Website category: jobs
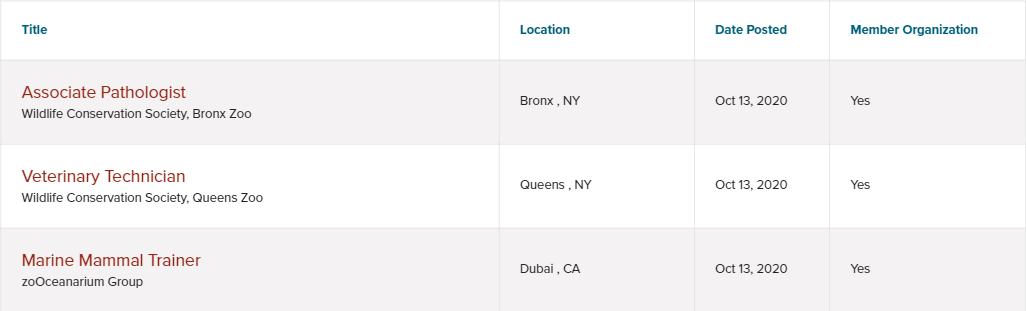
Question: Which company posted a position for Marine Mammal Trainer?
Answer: zoOceanarium Group

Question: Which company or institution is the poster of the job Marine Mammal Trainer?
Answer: zoOceanarium Group

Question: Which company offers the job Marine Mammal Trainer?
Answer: zoOceanarium Group

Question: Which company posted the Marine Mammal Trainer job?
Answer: zoOceanarium Group

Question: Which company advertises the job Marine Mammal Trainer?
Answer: zoOceanarium Group

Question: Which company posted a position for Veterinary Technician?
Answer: Wildlife Conservation Society, Queens Zoo

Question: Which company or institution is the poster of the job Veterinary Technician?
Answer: Wildlife Conservation Society, Queens Zoo

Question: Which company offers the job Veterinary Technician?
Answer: Wildlife Conservation Society, Queens Zoo

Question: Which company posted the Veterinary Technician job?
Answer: Wildlife Conservation Society, Queens Zoo

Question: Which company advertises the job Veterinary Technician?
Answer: Wildlife Conservation Society, Queens Zoo

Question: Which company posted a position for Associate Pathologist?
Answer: Wildlife Conservation Society, Bronx Zoo

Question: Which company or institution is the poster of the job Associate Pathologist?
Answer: Wildlife Conservation Society, Bronx Zoo

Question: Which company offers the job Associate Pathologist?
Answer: Wildlife Conservation Society, Bronx Zoo

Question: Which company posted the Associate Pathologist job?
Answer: Wildlife Conservation Society, Bronx Zoo

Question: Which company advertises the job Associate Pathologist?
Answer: Wildlife Conservation Society, Bronx Zoo

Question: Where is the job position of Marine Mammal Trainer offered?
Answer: Dubai , CA

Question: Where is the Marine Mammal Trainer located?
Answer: Dubai , CA

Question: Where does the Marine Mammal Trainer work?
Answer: Dubai , CA

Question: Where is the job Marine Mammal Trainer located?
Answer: Dubai , CA

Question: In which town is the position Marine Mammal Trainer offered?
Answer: Dubai , CA

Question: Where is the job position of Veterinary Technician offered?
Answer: Queens , NY

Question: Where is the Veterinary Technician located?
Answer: Queens , NY

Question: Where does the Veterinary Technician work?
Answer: Queens , NY

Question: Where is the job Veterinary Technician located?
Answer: Queens , NY

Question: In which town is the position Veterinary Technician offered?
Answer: Queens , NY

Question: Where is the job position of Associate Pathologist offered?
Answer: Bronx , NY

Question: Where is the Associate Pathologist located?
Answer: Bronx , NY

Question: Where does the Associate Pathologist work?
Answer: Bronx , NY

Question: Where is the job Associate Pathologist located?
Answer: Bronx , NY

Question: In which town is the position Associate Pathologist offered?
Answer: Bronx , NY

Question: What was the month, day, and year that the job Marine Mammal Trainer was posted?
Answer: Oct 13, 2020

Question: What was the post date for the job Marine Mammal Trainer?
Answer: Oct 13, 2020

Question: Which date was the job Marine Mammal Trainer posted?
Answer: Oct 13, 2020

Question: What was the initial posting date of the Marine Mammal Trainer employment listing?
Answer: Oct 13, 2020

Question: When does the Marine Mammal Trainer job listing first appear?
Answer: Oct 13, 2020

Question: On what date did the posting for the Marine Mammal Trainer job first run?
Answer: Oct 13, 2020

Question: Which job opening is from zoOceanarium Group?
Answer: Marine Mammal Trainer

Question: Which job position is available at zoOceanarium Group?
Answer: Marine Mammal Trainer

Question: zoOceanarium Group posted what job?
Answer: Marine Mammal Trainer

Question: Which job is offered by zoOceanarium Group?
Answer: Marine Mammal Trainer

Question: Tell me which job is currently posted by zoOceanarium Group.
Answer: Marine Mammal Trainer

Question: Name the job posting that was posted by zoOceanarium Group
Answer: Marine Mammal Trainer

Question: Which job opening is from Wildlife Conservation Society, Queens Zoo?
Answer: Veterinary Technician

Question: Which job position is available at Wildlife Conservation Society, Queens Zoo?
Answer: Veterinary Technician

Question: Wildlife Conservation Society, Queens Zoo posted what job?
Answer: Veterinary Technician

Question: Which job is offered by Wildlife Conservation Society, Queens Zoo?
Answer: Veterinary Technician

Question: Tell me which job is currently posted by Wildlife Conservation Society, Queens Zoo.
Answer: Veterinary Technician

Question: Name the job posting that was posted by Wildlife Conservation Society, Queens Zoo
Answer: Veterinary Technician

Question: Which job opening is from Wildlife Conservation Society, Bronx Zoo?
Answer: Associate Pathologist

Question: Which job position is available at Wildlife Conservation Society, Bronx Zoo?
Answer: Associate Pathologist

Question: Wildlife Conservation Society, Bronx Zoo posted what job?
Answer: Associate Pathologist

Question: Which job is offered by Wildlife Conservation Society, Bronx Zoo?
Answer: Associate Pathologist

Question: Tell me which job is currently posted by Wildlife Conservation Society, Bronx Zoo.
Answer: Associate Pathologist

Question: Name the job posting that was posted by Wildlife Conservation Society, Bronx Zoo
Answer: Associate Pathologist

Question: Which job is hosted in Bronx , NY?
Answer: Associate Pathologist

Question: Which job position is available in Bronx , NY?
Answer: Associate Pathologist

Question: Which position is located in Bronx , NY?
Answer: Associate Pathologist

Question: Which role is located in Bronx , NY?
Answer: Associate Pathologist

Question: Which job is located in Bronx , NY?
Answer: Associate Pathologist

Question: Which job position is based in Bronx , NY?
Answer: Associate Pathologist

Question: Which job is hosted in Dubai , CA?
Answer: Marine Mammal Trainer

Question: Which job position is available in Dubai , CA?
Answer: Marine Mammal Trainer

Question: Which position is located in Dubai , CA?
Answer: Marine Mammal Trainer

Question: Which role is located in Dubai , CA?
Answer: Marine Mammal Trainer